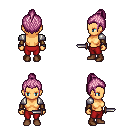
a pixel art fantasy rpg character, female body template, human, tanned skin, steel arm armor, red pants, pink short topknot hairstyle, leather bracers, brown shoes, dagger, four views (front, back, left, right), 2x2 character sprite sheet, small pixel art, hard edges, no anti-aliasing